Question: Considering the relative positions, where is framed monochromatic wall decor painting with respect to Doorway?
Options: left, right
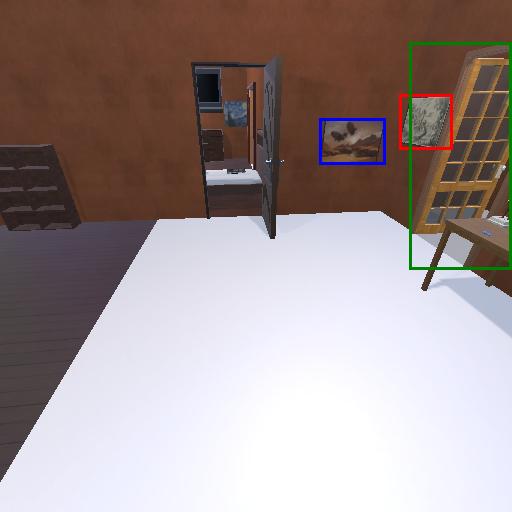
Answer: left